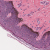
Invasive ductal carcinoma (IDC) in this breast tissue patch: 0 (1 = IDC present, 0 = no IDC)